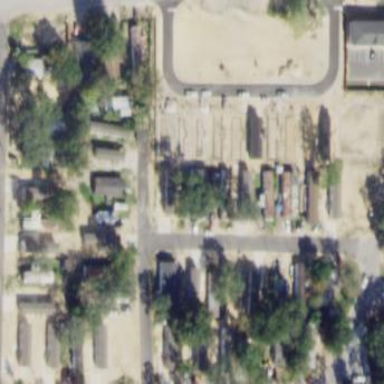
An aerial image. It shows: Residential area known as trailer park.